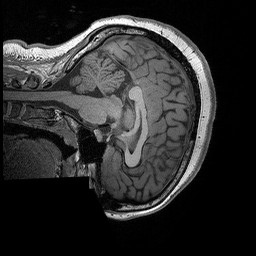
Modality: T1w
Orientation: sagittal
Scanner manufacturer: siemens
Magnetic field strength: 3 T
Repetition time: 2.3 s
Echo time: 0.00298 s